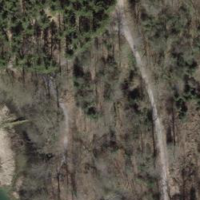
EUNIS habitat code: 41
Species observed at this site:
Sitta europaea